Field crop: tomato
Growth stage: 1
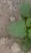
Species: solanum